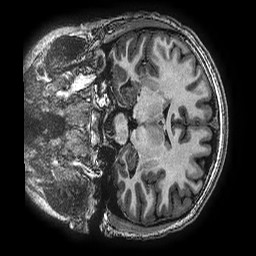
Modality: T1w
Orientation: coronal
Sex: female
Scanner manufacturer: ge
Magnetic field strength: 3 T
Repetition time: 0.00766 s
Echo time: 0.003476 s